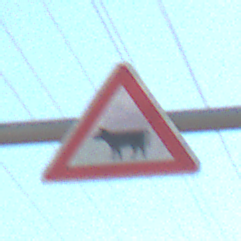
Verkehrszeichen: ViehtriebRechts
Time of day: MorningAfternoon
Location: Outdoor (Suburban)
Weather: PartlyCloudy
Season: NotSpecified
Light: Natural